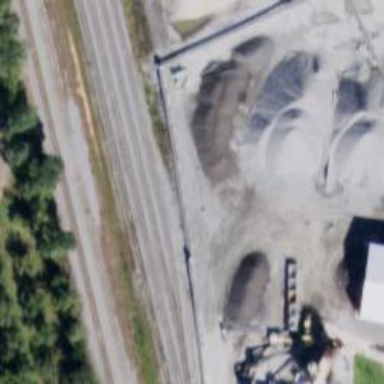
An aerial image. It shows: Railway spur for aggregate freight transportation.